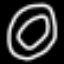
Label: donut